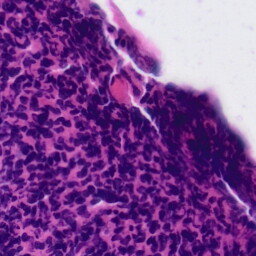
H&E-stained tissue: Tonsil